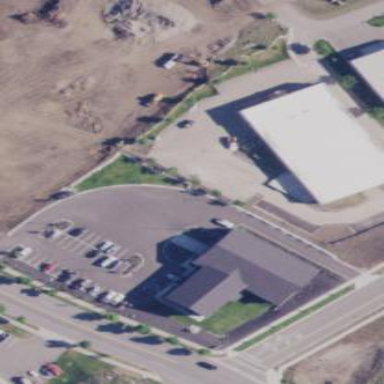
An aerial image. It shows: Commercial building.